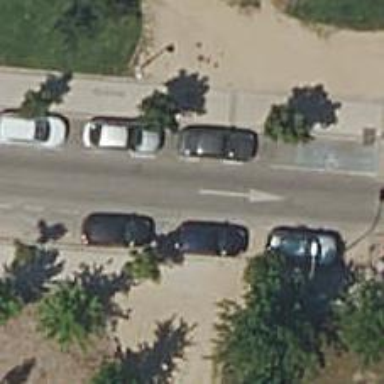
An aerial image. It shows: Kerb with raised edge.